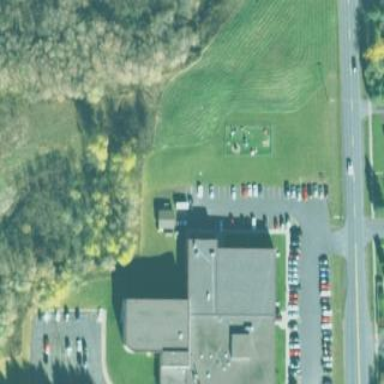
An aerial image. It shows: Commercial building adjacent to sports center.